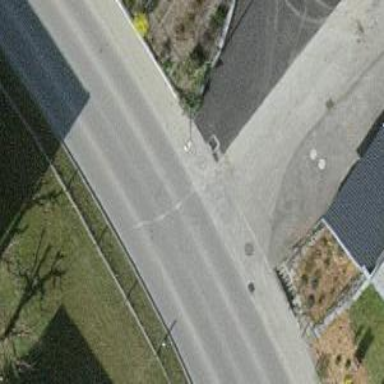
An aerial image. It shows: Unmarked road crossing.